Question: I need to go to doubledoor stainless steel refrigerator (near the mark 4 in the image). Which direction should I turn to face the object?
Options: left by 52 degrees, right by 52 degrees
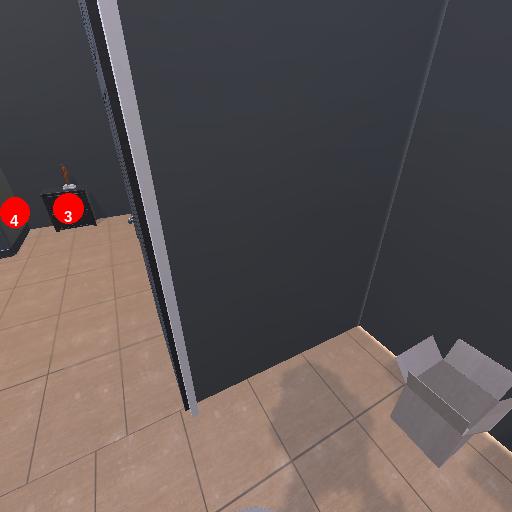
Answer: left by 52 degrees